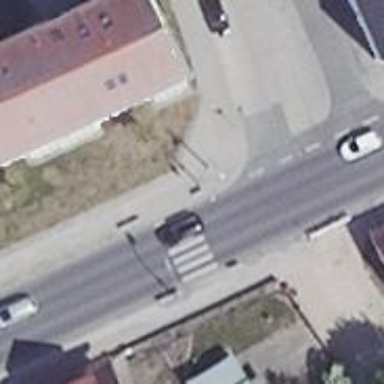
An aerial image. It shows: Uncontrolled zebra crossing on the road.